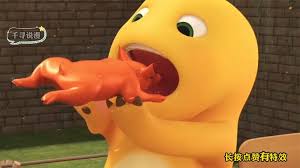
Label: nailong